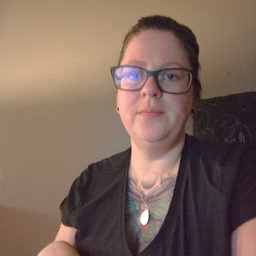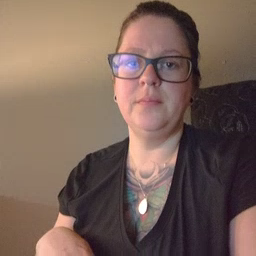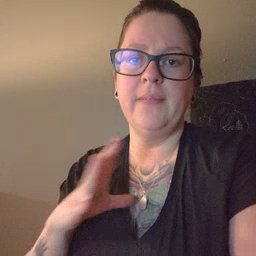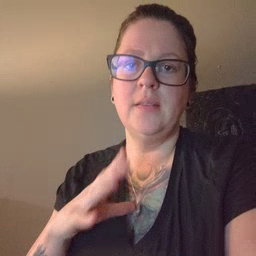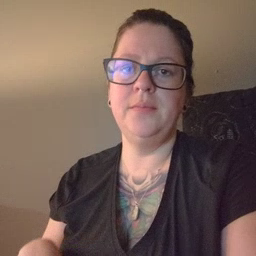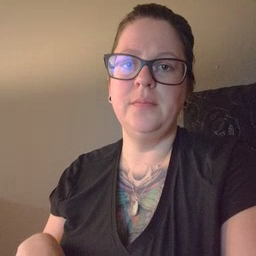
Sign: fine